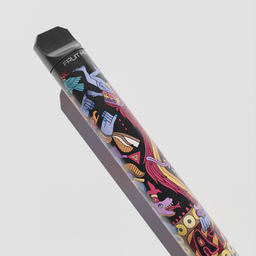
Label: tools